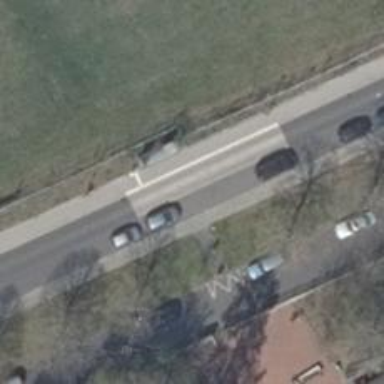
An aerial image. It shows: Residential road with asphalt surface. There are sidewalks on both sides of the road.